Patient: sex M, age 47
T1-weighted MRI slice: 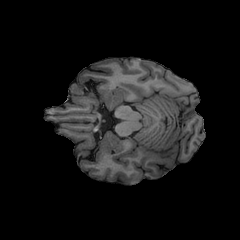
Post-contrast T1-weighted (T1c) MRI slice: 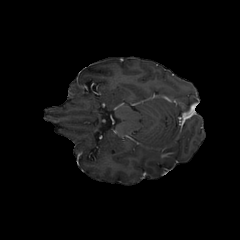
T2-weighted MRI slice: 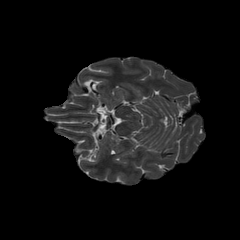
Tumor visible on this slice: no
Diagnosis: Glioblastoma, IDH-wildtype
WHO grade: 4